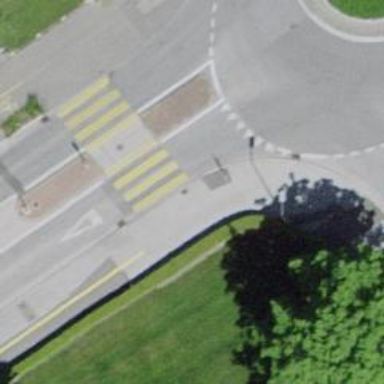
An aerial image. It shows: Residential road with asphalt surface and cycle track.